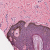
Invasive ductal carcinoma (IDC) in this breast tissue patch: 0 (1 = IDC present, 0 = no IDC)